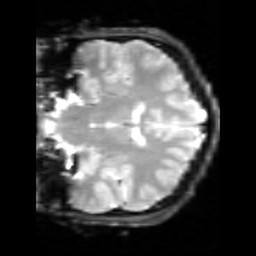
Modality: inplaneT2
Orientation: coronal
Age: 20
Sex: male